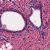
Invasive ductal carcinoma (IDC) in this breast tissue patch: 0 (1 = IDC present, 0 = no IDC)